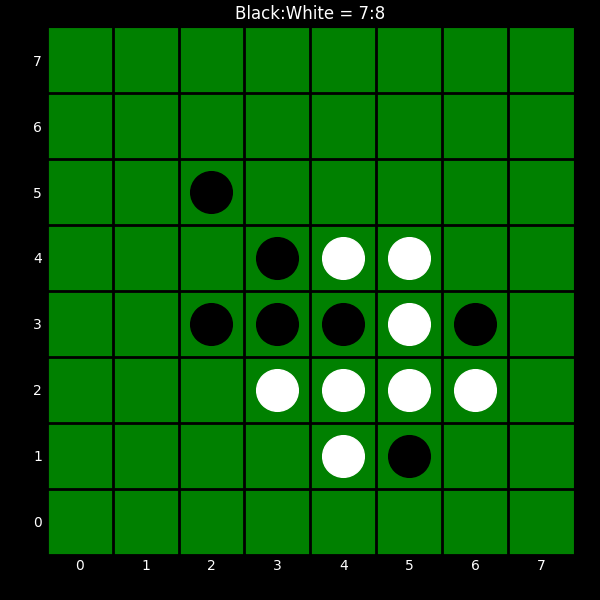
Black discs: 7
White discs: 8